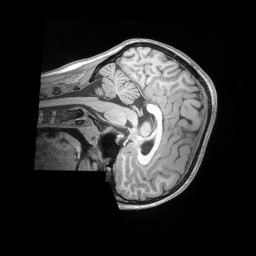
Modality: T1w
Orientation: sagittal
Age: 12
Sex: male
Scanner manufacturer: siemens
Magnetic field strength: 3 T
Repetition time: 2.53 s
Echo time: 0.00164 s